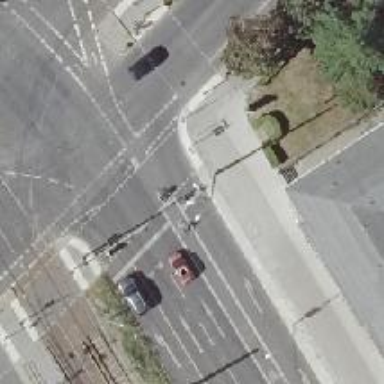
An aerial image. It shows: Road with traffic signals.